Current action and preconditions to check: path_clear

Your task: For each precondition in the list above, predict whether it will hold at this action.

Consider the current scene as observed from the mobile robot's camera, and analyze the predicted future states of all dynamic agents (e.g., people, animals, vehicles, or any moving entities) within the NEXT SECOND.

IMPORTANT: Only answer "very likely" if you are absolutely certain—based on strong, clear evidence—that a dynamic agent will violate the precondition in the predicted future state. Do NOT answer "very likely" for unlikely, ambiguous, or low-probability risks.

Ask yourself for each precondition: Is there a high probability, with clear and convincing evidence, that the predicted future states of any dynamic agent will interfere with the predicted future state of the currently executing action within the NEXT SECOND, causing that precondition to fail?

Assess the risk level based on these predictions. Use "likely" or "very likely" if motions create a clear risk of interference.

Use "neutral" or "improbable" if agents are nearby but their predicted paths are clearly diverging or non-conflicting.

Failure Risk Categories: "very improbable", "improbable", "neutral", "likely", "very likely"

Answer Format: Output ONLY the probability_of_failure value from these categories: "very improbable", "improbable", "neutral", "likely", "very likely"

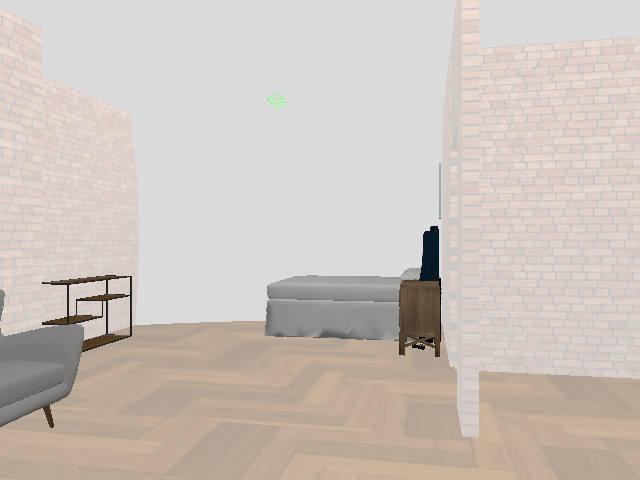

Answer: very improbable